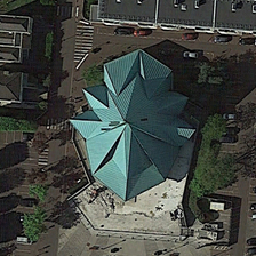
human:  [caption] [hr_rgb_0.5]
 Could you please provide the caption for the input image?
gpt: the snowflake like center is near some black blocks .

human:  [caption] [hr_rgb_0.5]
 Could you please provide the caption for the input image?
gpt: it is a beautiful polygonal center with esthetic blue roof .

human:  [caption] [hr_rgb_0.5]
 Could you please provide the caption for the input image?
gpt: A blue-green building with pyramid roofs is located between streets, other squares and parking lots.

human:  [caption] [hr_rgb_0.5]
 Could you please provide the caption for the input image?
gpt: The blue-green building on the roof of the pyramid is located between streets, other square buildings and parking lots.

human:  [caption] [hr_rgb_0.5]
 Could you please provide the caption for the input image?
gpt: several buildings and green trees are around a cyan center building .